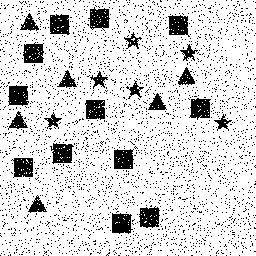
Squares: 12
Triangles: 6
Stars: 6
Total shapes: 24